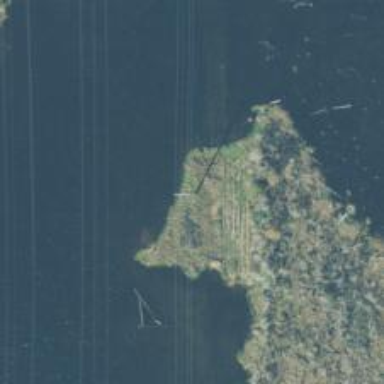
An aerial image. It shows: Power pole.